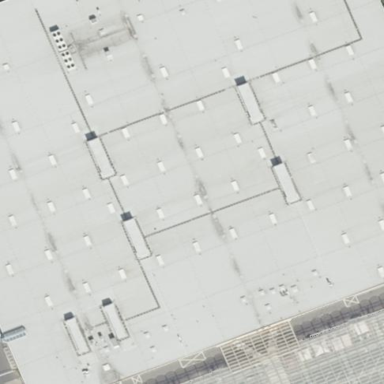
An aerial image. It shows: Retail building with flat roof. It functions as wholesale shop.